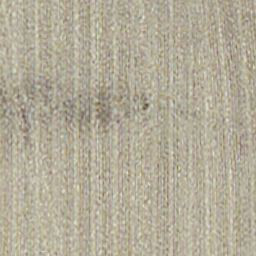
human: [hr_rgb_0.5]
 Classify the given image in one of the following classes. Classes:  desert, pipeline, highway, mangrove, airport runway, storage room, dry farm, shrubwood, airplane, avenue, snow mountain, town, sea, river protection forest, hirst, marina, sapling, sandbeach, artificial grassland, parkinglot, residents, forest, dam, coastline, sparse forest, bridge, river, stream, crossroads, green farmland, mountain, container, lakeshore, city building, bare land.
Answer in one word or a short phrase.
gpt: dry farm